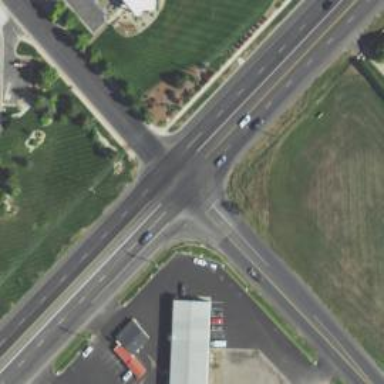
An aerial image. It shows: Stop road.